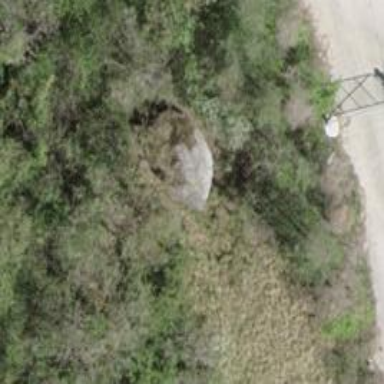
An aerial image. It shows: Big stone archaeological site of historical significance.